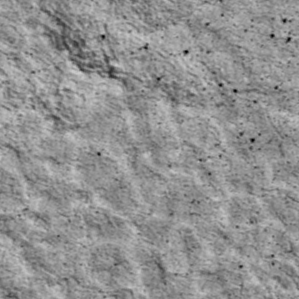
Label: non_frost